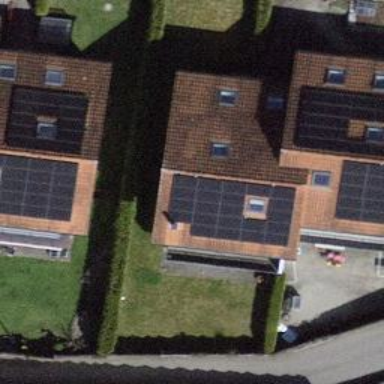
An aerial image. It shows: Solar power generator.